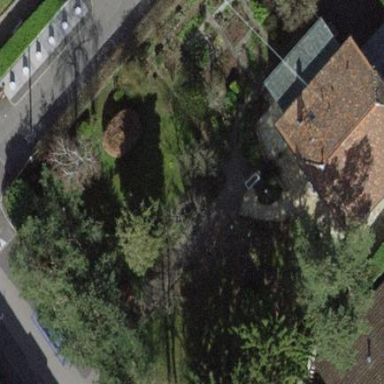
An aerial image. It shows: Garden surrounded by fence.